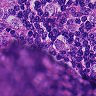
Metastatic tissue present: yes